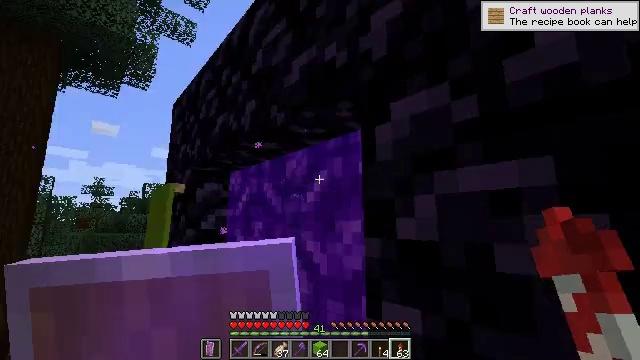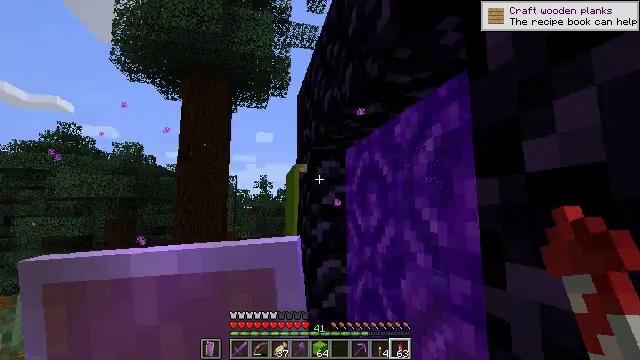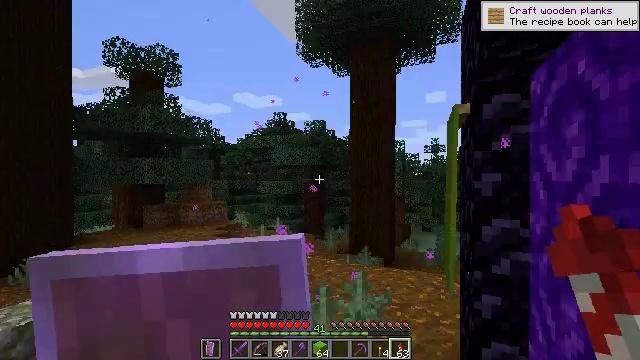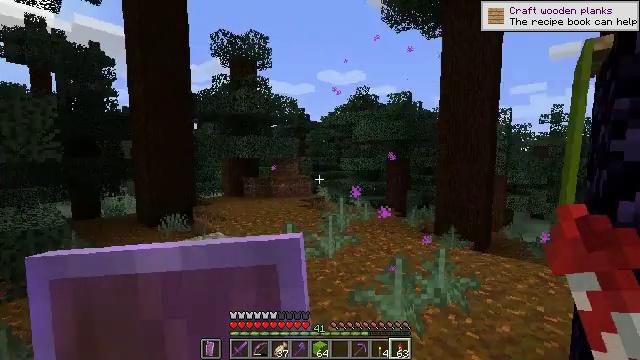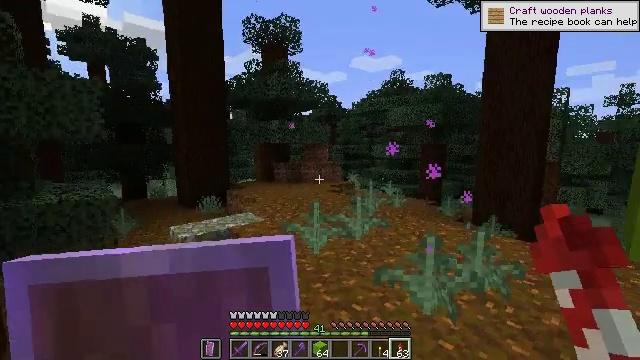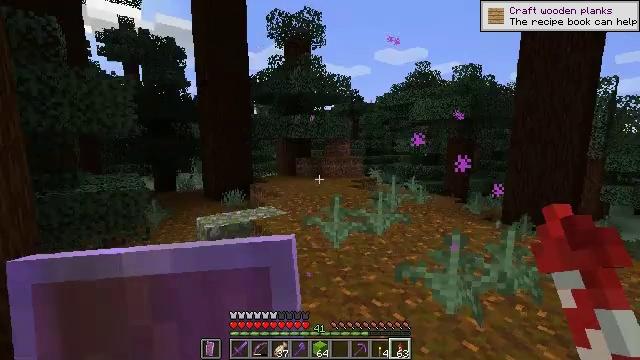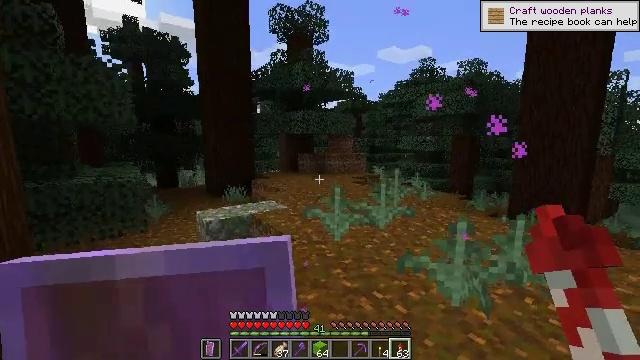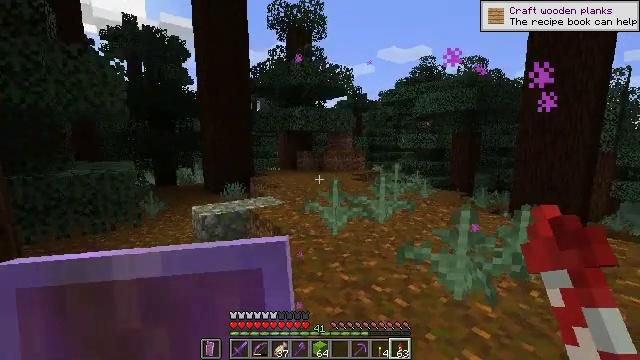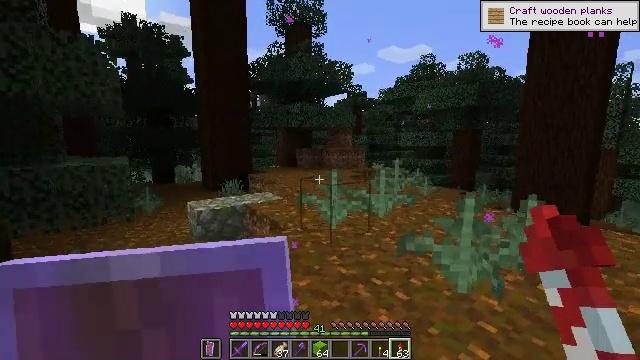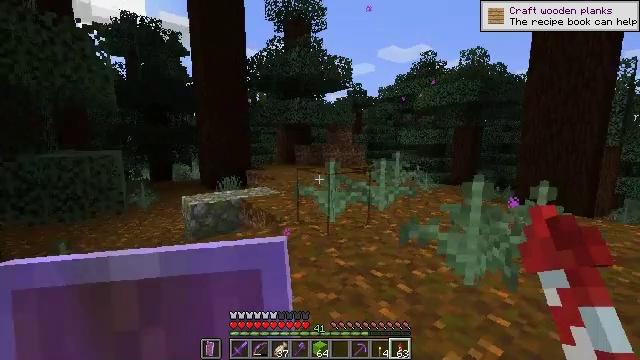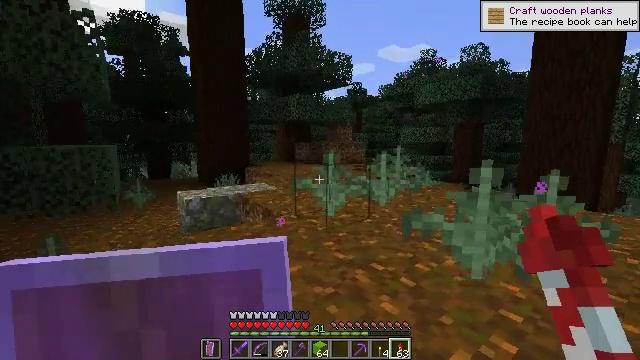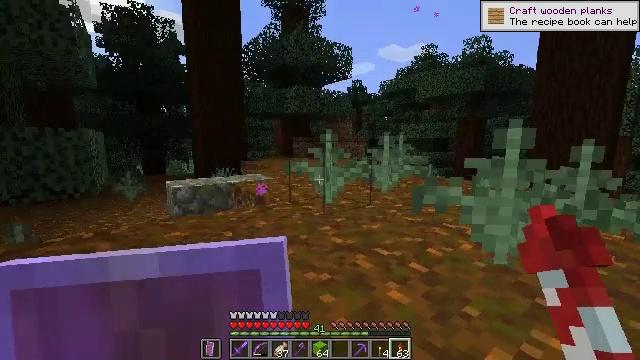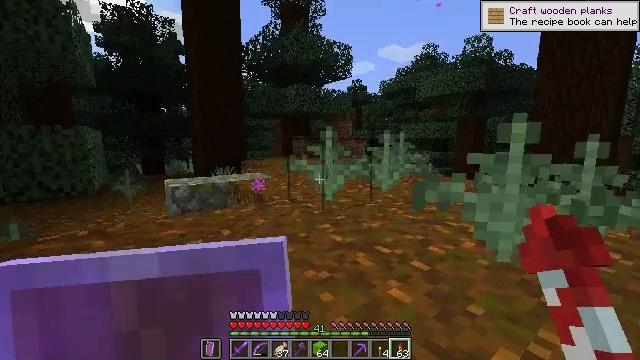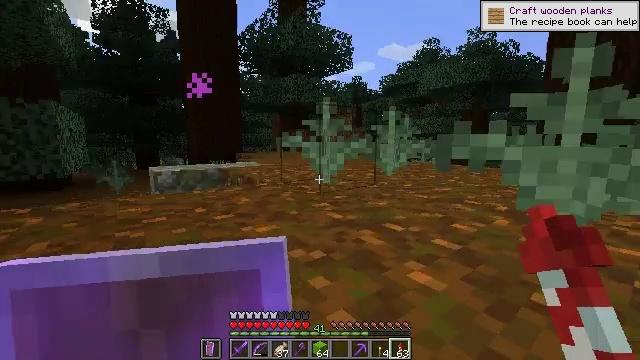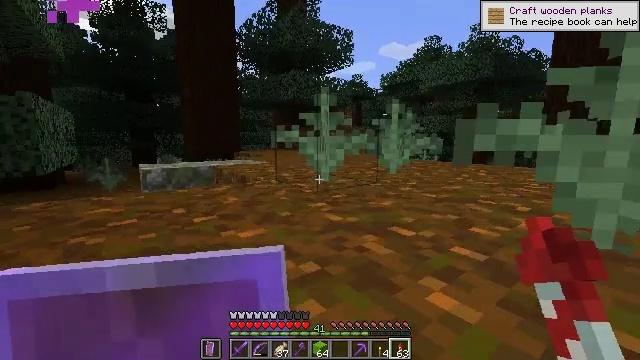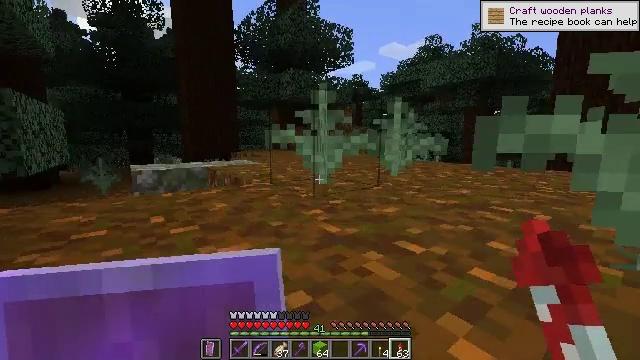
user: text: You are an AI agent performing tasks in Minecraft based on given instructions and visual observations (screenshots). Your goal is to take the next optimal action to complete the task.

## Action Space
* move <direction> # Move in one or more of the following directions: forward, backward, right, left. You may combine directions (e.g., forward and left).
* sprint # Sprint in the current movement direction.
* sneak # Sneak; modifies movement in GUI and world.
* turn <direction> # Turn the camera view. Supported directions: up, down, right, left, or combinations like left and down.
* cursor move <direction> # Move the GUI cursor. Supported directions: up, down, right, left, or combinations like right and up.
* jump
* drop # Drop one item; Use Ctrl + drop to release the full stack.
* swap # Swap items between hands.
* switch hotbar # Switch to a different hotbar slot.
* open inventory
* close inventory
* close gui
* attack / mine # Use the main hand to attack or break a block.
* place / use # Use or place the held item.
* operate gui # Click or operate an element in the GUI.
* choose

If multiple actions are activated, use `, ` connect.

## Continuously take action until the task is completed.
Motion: motion action
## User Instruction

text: Combine two lime wool to craft a lime carpet.
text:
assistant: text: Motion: turn left and down
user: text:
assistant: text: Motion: turn left and down
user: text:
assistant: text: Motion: turn left and down
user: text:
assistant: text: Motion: turn left and down
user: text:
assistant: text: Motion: turn left and down
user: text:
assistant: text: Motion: no_op
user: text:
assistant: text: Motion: no_op
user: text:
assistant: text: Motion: no_op
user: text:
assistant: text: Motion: no_op
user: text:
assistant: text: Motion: no_op
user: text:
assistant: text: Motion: no_op
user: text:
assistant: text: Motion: no_op
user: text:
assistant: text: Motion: no_op
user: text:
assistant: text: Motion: no_op
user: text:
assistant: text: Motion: no_op
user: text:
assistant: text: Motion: no_op
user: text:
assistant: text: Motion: turn right
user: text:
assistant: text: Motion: turn right and up
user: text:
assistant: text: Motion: turn right
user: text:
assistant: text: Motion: turn right and down
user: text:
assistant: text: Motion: turn right and down
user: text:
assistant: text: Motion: turn right and down
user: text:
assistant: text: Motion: turn right
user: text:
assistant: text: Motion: turn right
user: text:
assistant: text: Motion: no_op
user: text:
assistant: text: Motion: no_op
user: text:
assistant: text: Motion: no_op
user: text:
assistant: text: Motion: no_op
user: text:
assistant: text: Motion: no_op
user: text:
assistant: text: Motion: no_op